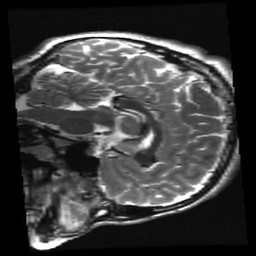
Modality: T2w
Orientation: sagittal
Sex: male
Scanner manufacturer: ge
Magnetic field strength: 3 T
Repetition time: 5 s
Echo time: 0.1012 s